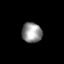
Tissue: lung
Cell type: Epithelial cells
Senescence score: 0.2048
Nuclear area (px): 400
Mean DAPI intensity: 144.943